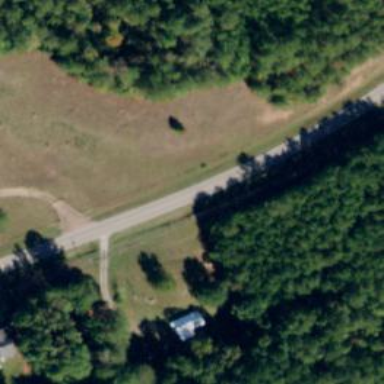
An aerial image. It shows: Tertiary road.